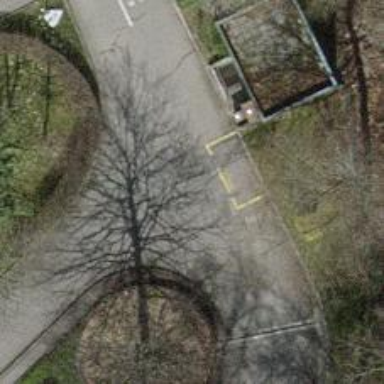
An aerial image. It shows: Alley classified as service road.